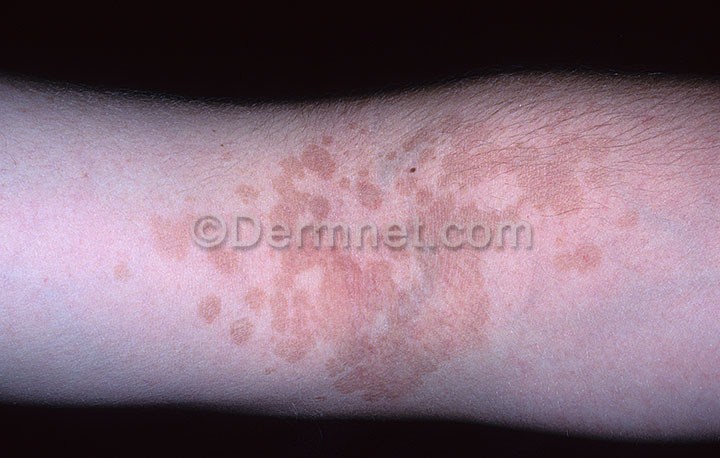
Disease: Light Diseases and Disorders of Pigmentation